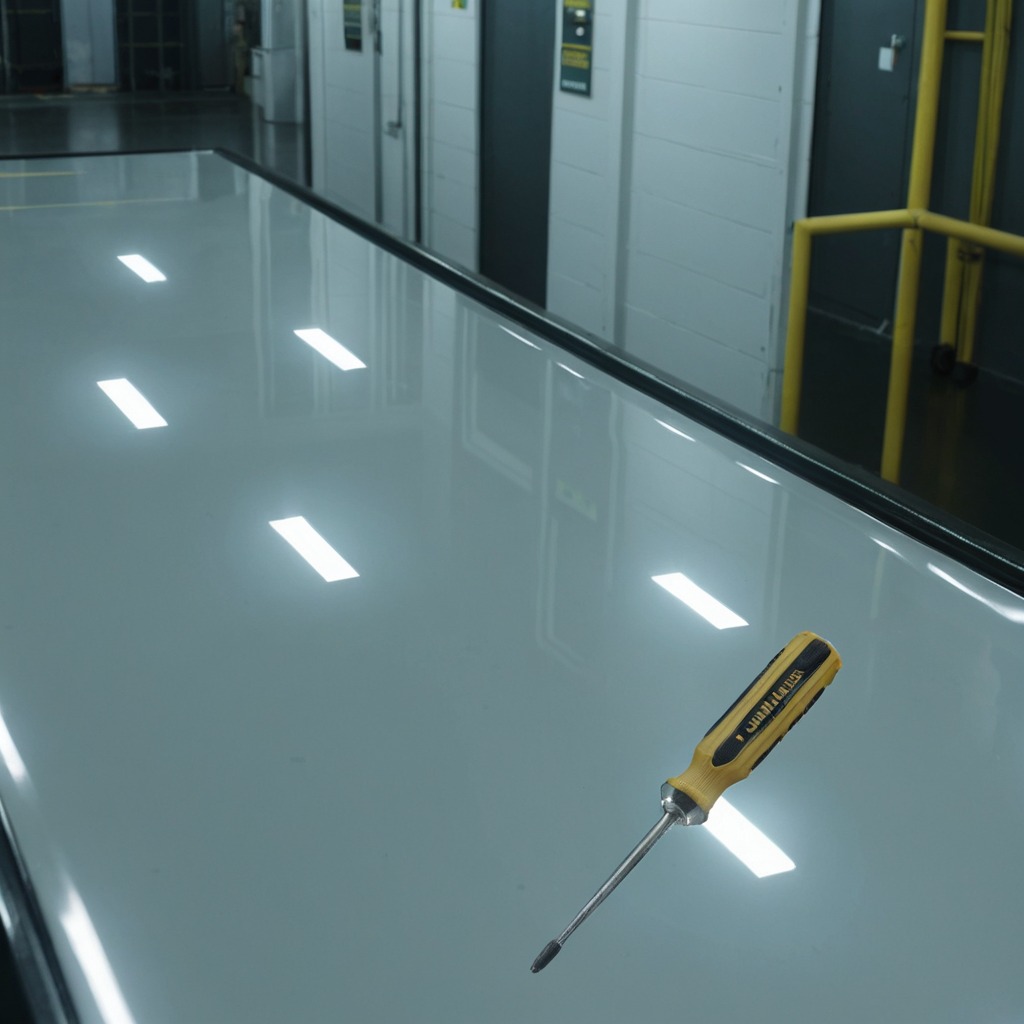
A screwdriver is lying on a high-gloss table in a ship maintenance bay industrial lighting.